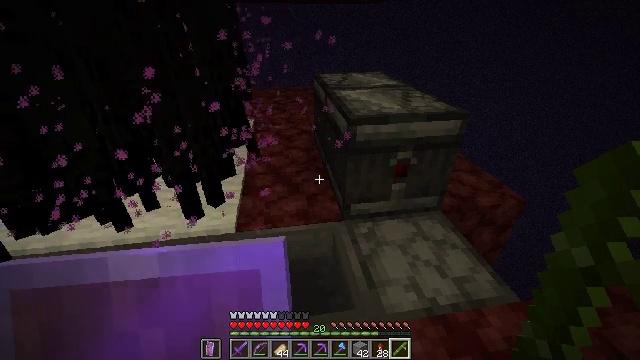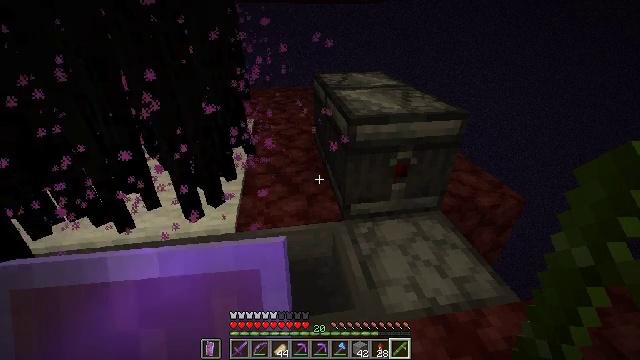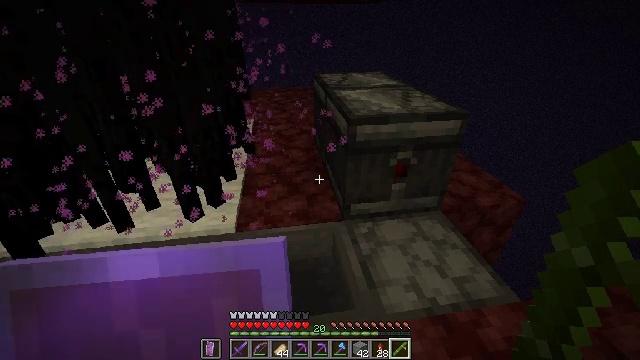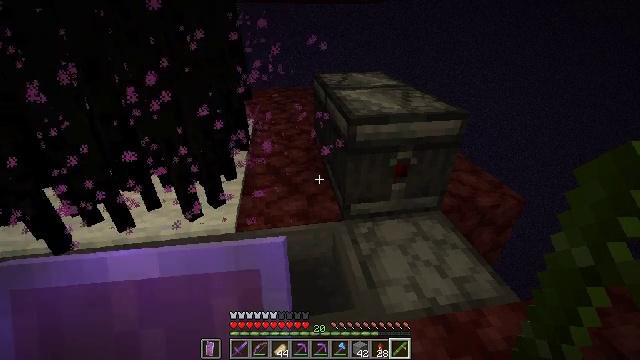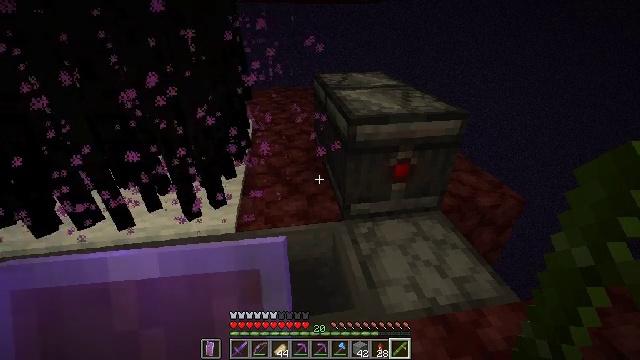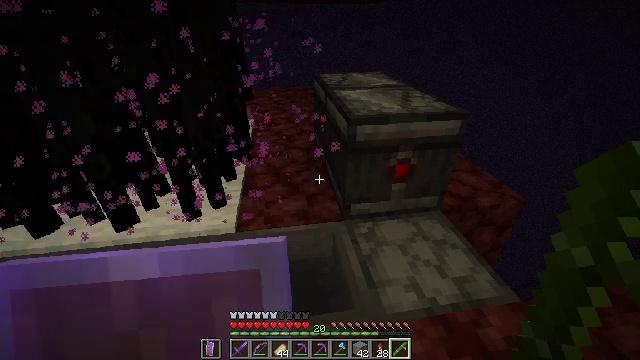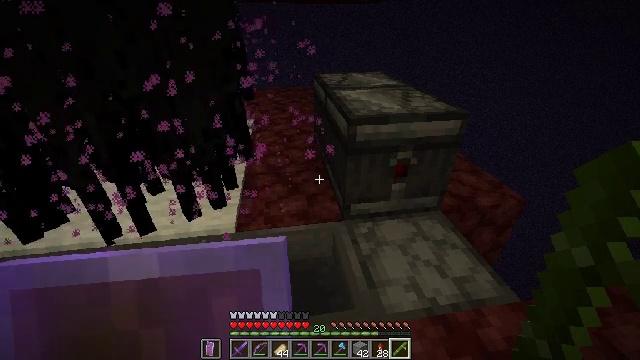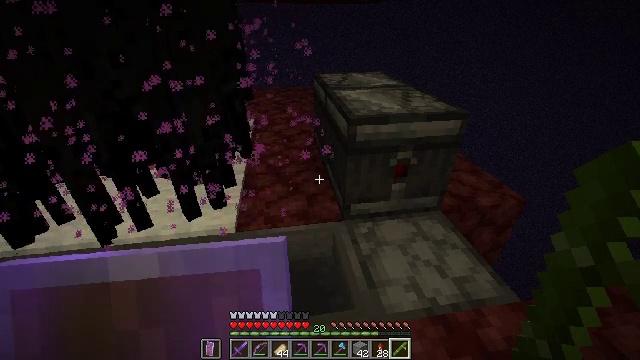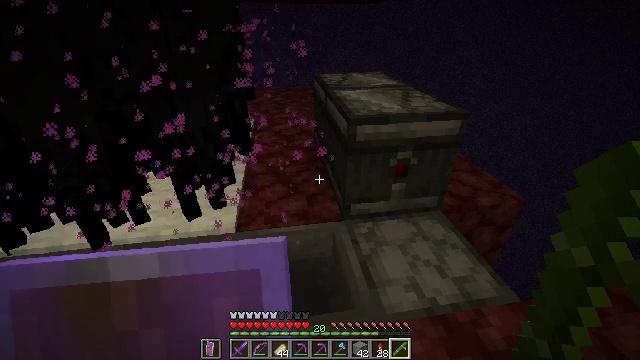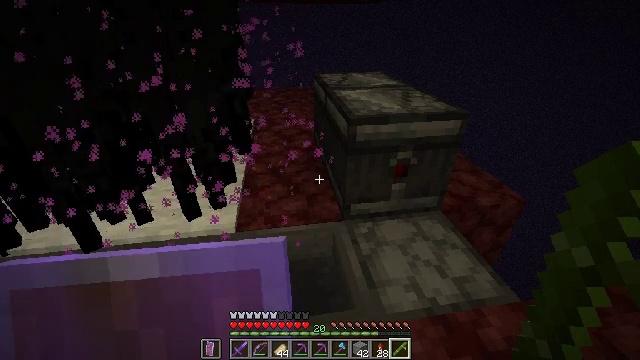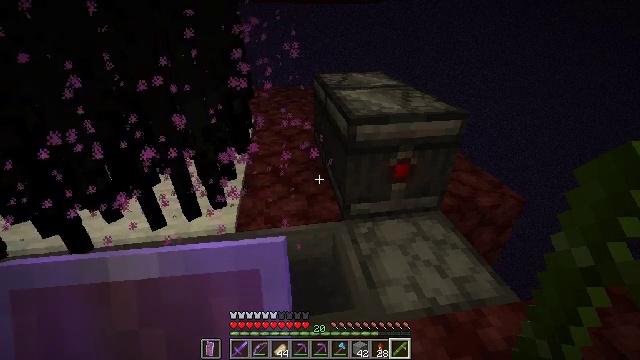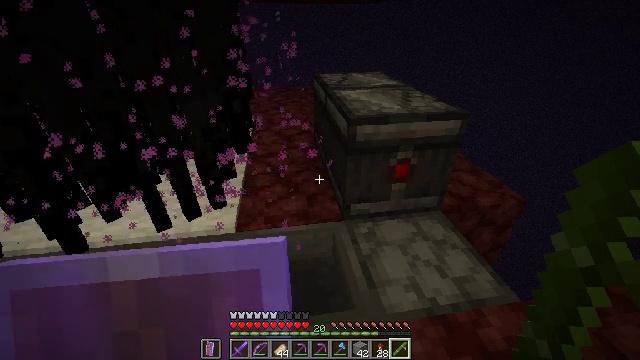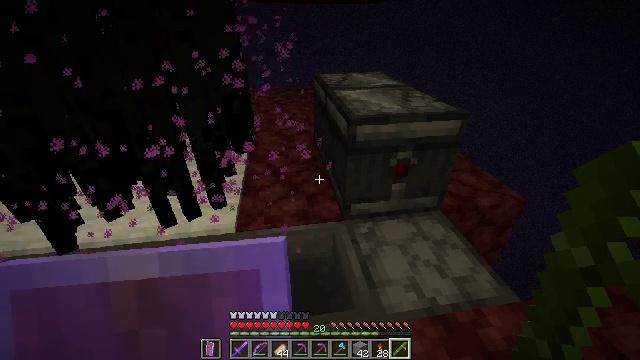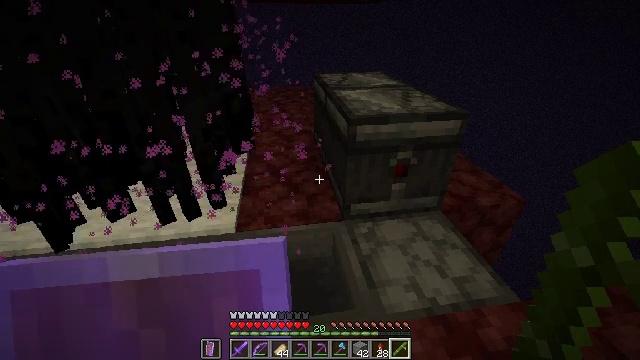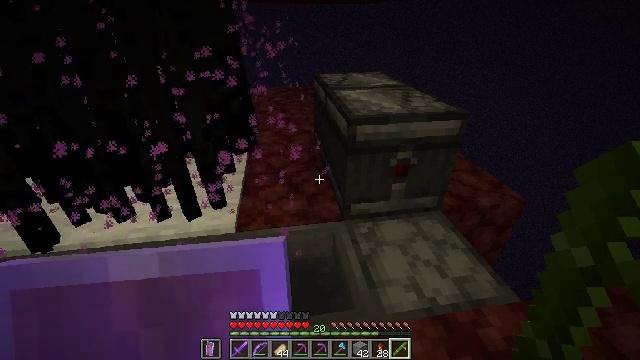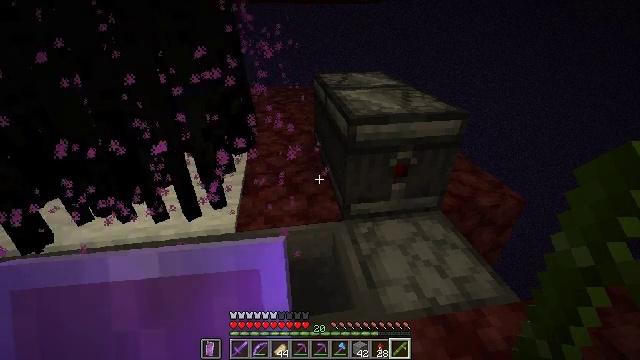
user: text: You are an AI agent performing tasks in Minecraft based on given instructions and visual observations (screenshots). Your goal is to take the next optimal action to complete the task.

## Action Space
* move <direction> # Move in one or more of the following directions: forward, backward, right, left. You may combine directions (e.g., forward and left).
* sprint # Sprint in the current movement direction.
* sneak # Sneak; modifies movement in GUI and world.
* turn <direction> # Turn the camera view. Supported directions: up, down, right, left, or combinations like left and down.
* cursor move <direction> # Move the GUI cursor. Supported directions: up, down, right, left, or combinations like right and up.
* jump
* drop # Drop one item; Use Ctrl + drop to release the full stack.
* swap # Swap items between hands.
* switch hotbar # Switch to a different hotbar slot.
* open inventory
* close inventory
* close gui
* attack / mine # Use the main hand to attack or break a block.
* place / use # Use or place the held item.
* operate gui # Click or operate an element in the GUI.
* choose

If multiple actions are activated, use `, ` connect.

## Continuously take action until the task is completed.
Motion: motion action
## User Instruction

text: Gather the chest from its place.
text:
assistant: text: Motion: no_op
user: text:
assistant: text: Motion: no_op
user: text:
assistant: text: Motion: no_op
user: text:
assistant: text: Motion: no_op
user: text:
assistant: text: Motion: no_op
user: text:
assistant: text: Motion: no_op
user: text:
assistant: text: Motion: no_op
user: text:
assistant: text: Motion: no_op
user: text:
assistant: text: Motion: no_op
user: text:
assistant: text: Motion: no_op
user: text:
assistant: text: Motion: no_op
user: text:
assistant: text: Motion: no_op
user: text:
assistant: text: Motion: no_op
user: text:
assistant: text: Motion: no_op
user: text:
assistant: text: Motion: no_op
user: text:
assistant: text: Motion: no_op
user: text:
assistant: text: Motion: turn left
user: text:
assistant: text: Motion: turn left
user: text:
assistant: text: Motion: turn left and down
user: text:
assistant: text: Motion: turn left
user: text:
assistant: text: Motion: turn left and down
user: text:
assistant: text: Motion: turn left and down
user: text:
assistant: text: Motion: no_op
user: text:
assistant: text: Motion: no_op
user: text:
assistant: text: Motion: turn left and up
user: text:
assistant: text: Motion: no_op
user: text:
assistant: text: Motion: no_op
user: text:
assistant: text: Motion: no_op
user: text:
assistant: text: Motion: no_op
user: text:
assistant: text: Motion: no_op